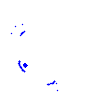
Particle: kaon